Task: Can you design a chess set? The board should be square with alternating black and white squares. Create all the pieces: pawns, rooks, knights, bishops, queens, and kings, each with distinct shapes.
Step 3860:
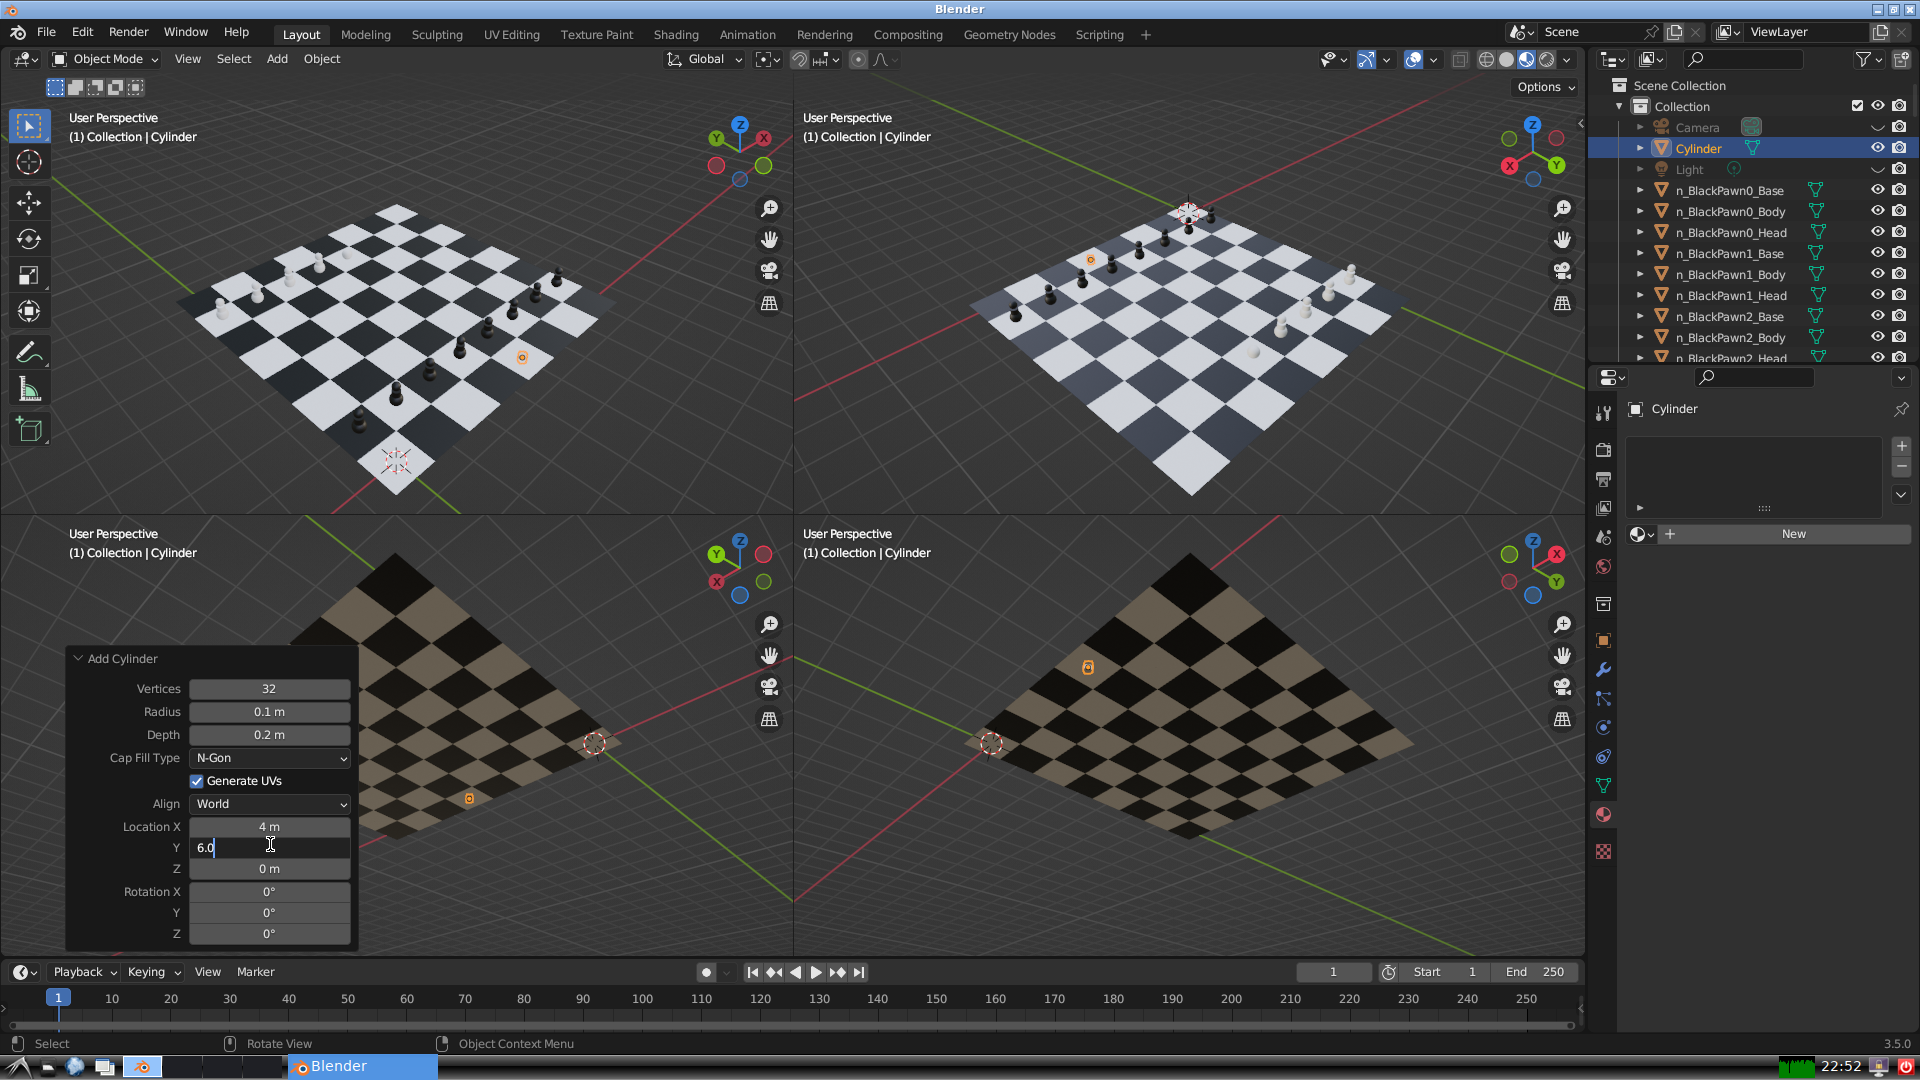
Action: {"key_press": ['Return']}